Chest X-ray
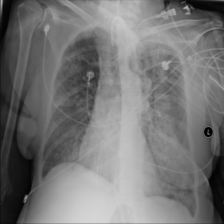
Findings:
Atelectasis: negative
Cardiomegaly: negative
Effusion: negative
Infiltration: positive
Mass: negative
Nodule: negative
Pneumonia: negative
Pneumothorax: negative
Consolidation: negative
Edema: negative
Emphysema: negative
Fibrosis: negative
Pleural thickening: negative
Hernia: negative